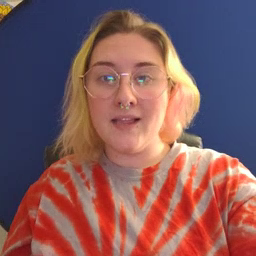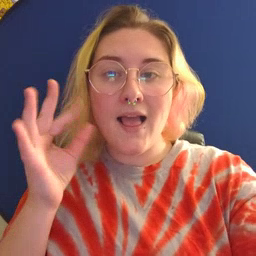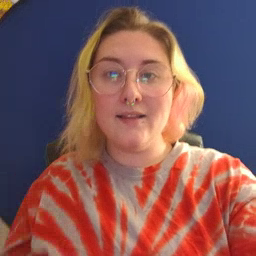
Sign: cat